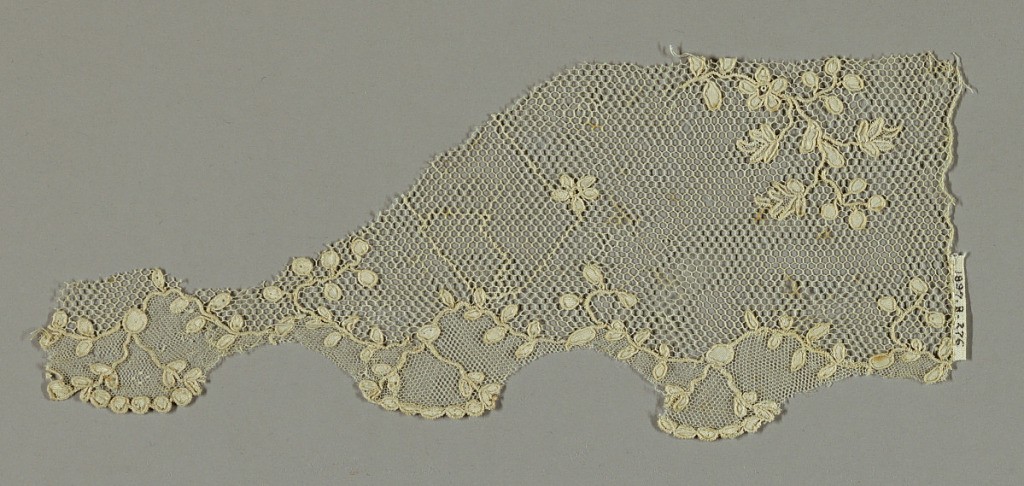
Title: Fragment
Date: late 18th century
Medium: linen Technique: needle lace
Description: Fragment showing a design of delicate flowering branches and floral sprays.